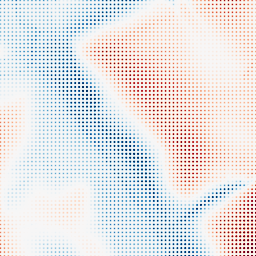
Category: classical
Decomposition family: gaussian_anisotropic
Decomposition parameters: sigma_x: 50
sigma_y: 20
Upsampling method: sinc_blackman
Upsampling parameters: scale: 8
kernel_size: 4
Upsampling scale: 8